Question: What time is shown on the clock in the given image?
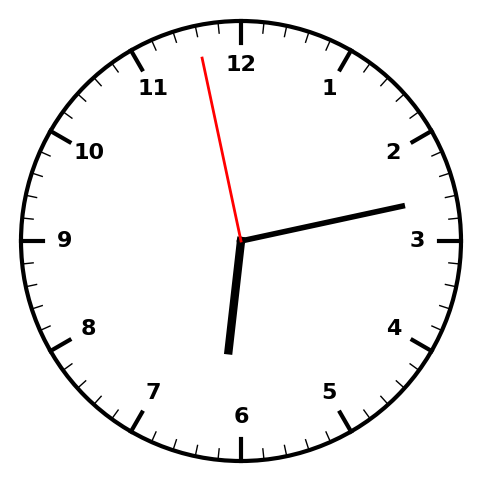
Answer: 06:12:58